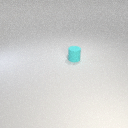
small cyan rubber cylinder